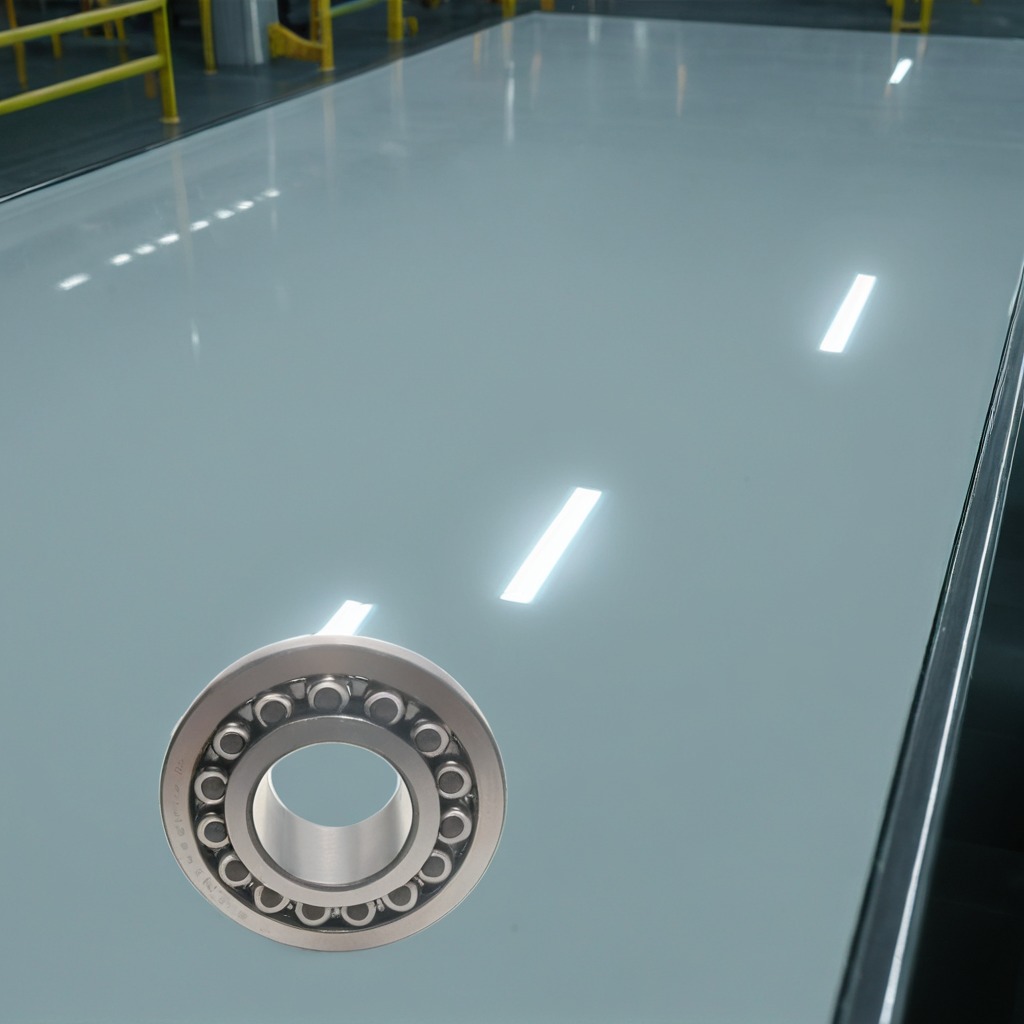
A metal ball bearing is lying on a high-gloss table in a ship maintenance bay industrial lighting.